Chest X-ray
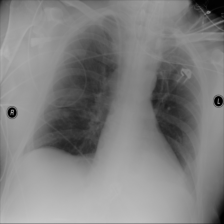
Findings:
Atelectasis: negative
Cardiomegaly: negative
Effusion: negative
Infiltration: negative
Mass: negative
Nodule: positive
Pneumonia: negative
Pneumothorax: negative
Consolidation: negative
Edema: negative
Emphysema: negative
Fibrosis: negative
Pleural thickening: negative
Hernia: negative